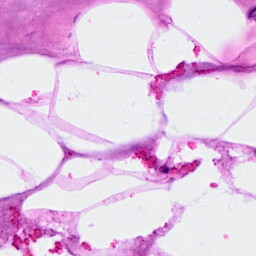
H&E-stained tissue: Breast